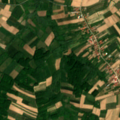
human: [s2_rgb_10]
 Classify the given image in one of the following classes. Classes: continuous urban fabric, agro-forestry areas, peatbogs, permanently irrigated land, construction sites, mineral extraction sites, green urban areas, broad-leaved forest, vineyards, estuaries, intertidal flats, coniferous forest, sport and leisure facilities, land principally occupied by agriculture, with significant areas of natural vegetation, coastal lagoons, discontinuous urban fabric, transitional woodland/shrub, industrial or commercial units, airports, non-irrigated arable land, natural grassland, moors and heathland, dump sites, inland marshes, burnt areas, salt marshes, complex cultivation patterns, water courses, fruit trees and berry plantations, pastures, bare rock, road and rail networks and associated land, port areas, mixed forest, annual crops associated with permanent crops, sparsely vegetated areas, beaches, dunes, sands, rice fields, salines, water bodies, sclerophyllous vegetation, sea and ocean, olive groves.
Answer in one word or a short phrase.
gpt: non-irrigated arable land, complex cultivation patterns, land principally occupied by agriculture, with significant areas of natural vegetation